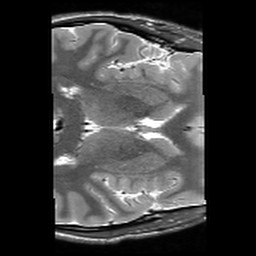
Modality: T2w
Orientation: axial
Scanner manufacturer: siemens
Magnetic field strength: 3 T
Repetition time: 10.64 s
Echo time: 0.05 s